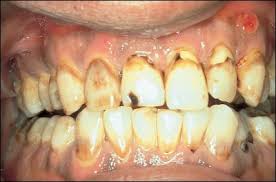
Condition: Tooth Discoloration